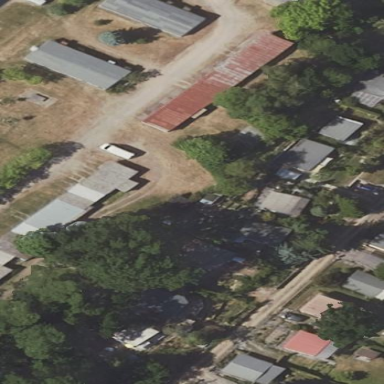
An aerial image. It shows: Area designated for garages.